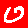
Digit: 0